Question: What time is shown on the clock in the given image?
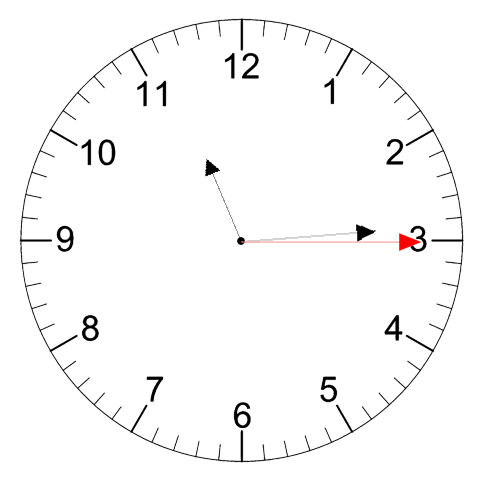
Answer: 11:14:15